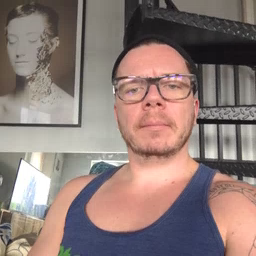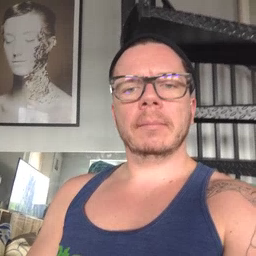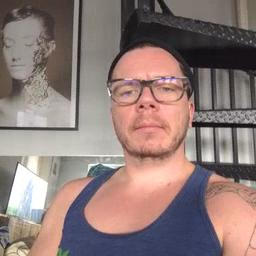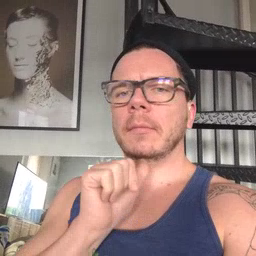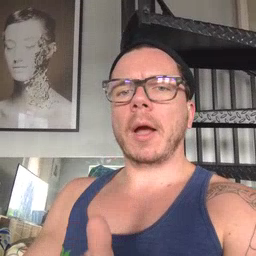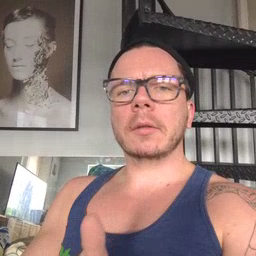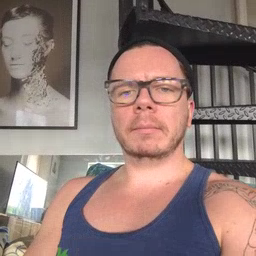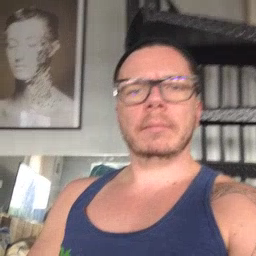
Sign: not